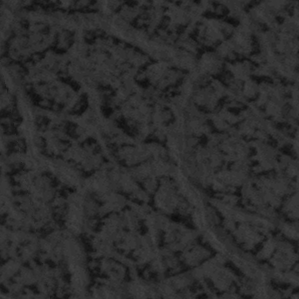
Label: frost